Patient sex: M
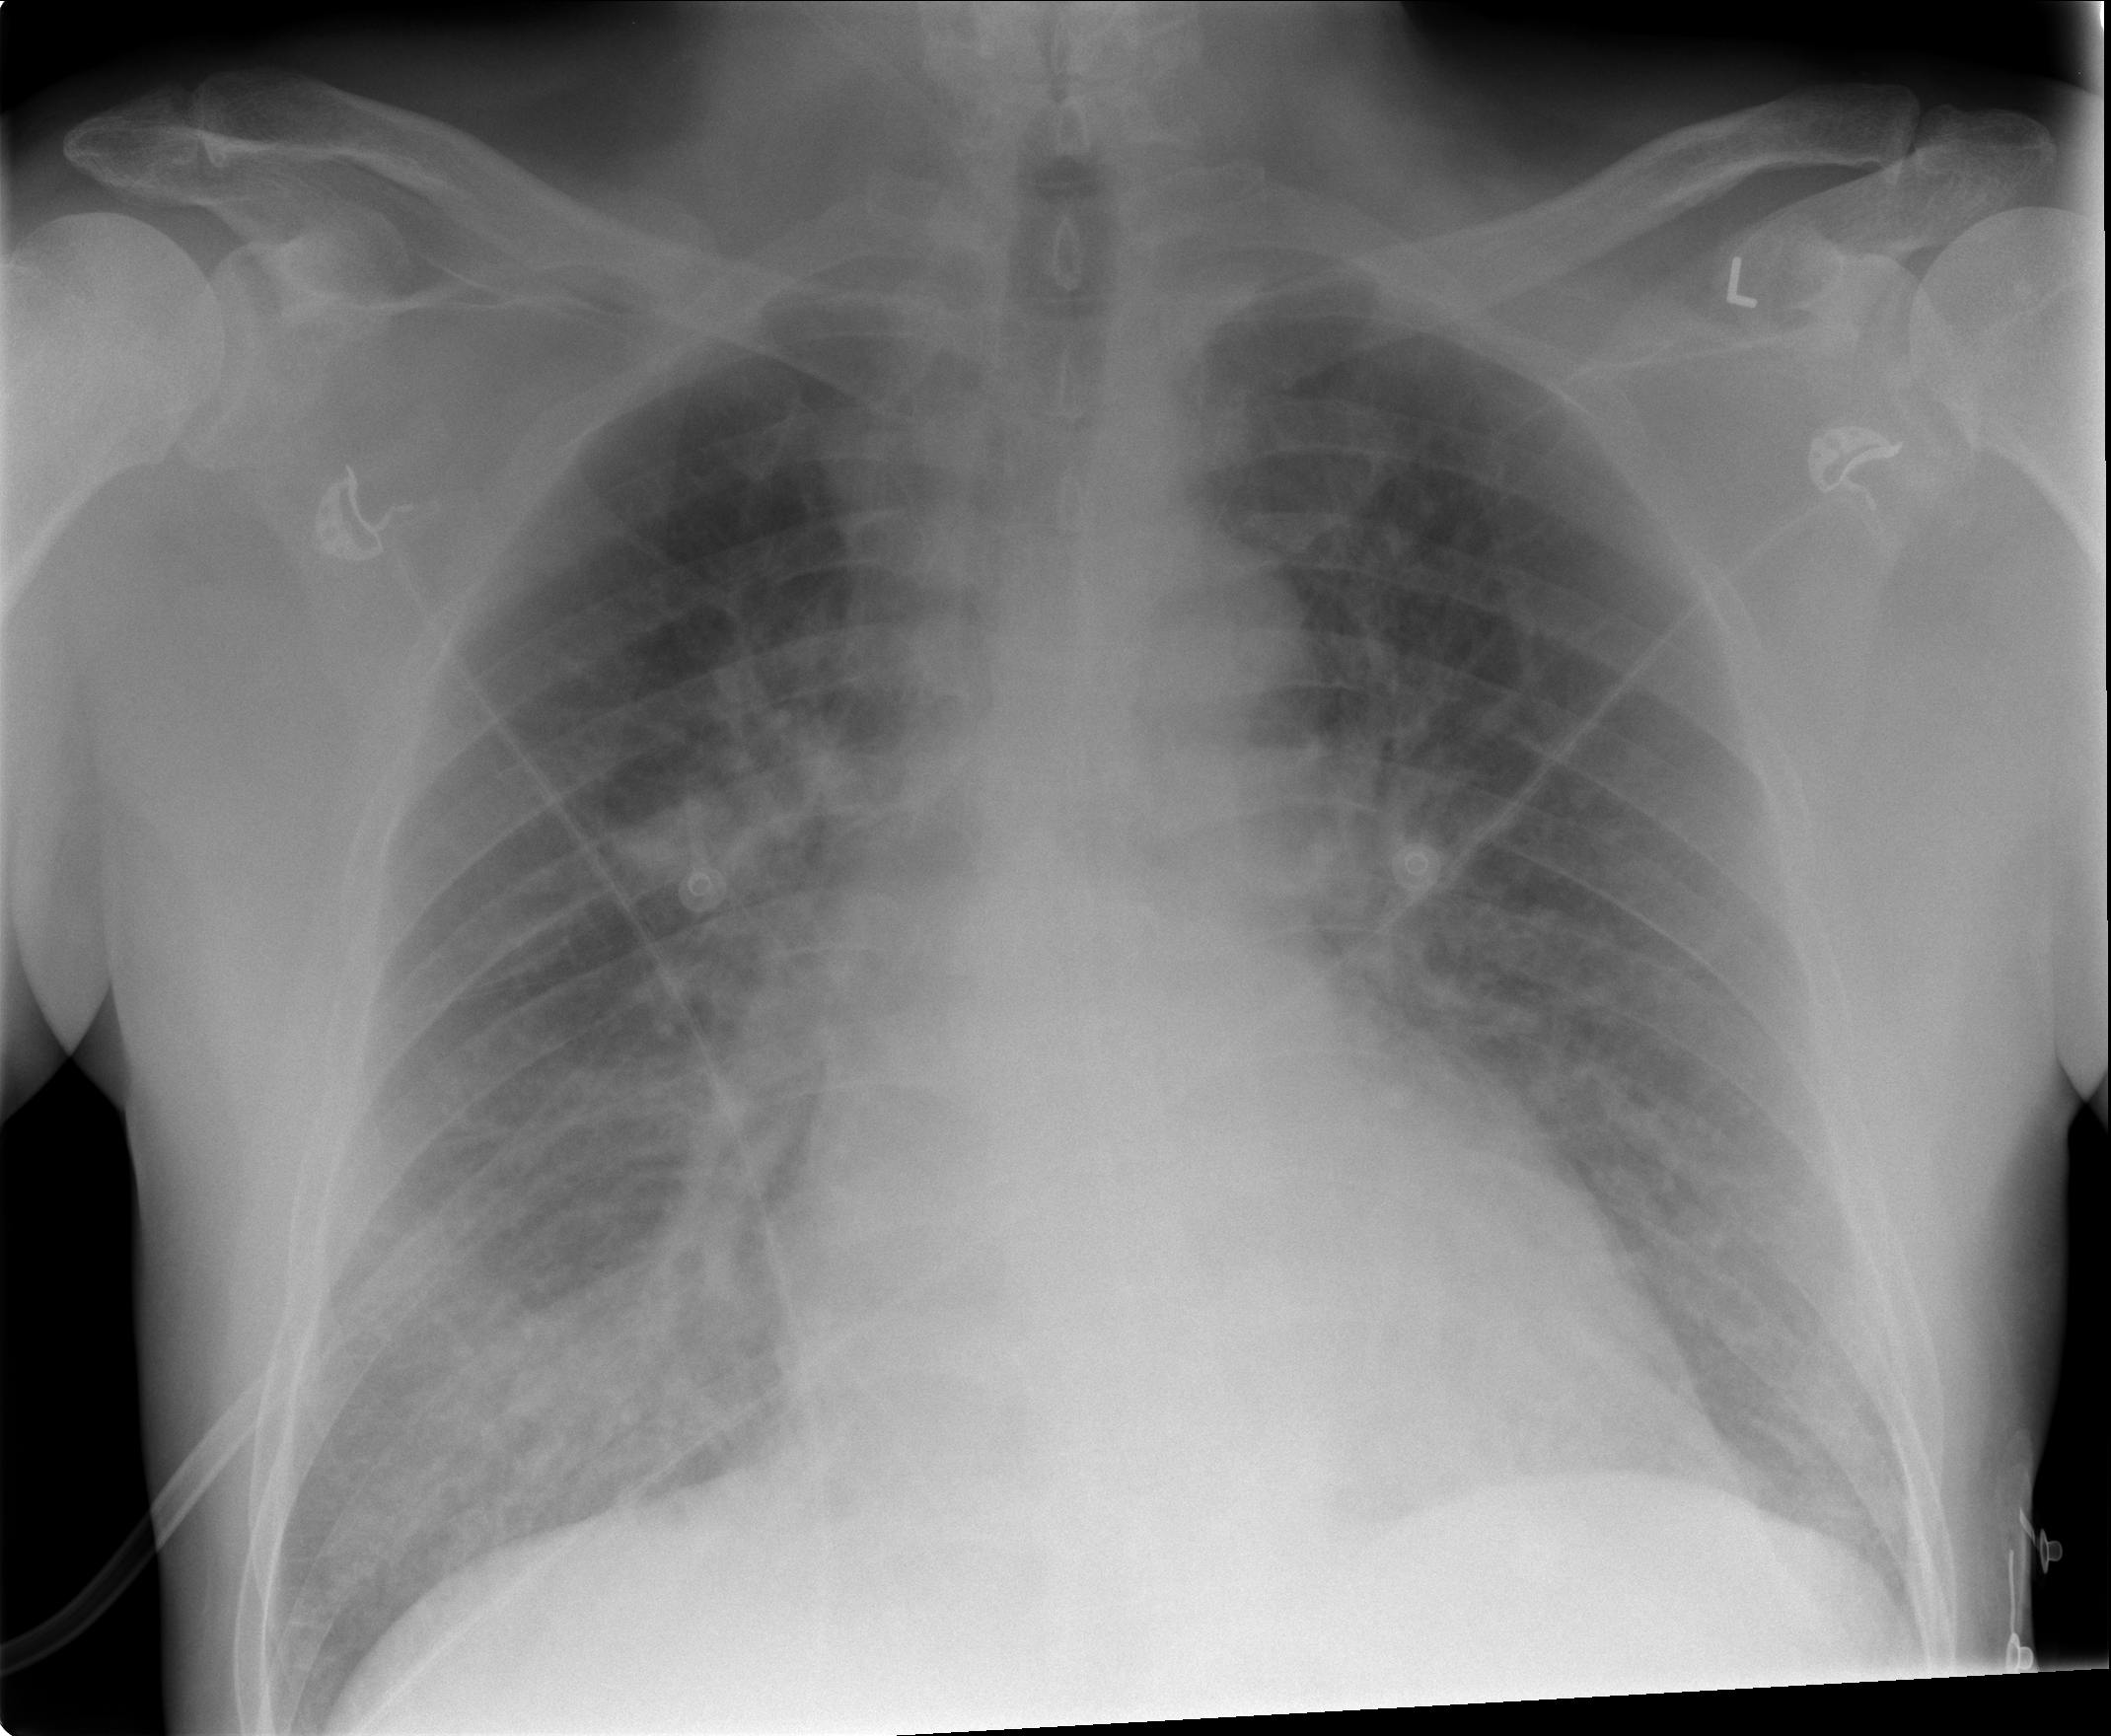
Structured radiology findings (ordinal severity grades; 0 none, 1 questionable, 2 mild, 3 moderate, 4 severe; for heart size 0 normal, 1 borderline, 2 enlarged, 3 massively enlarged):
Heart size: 0
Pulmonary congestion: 3
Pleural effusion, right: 0
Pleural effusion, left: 0
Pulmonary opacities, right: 2
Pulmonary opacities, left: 1
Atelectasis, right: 2
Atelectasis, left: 1